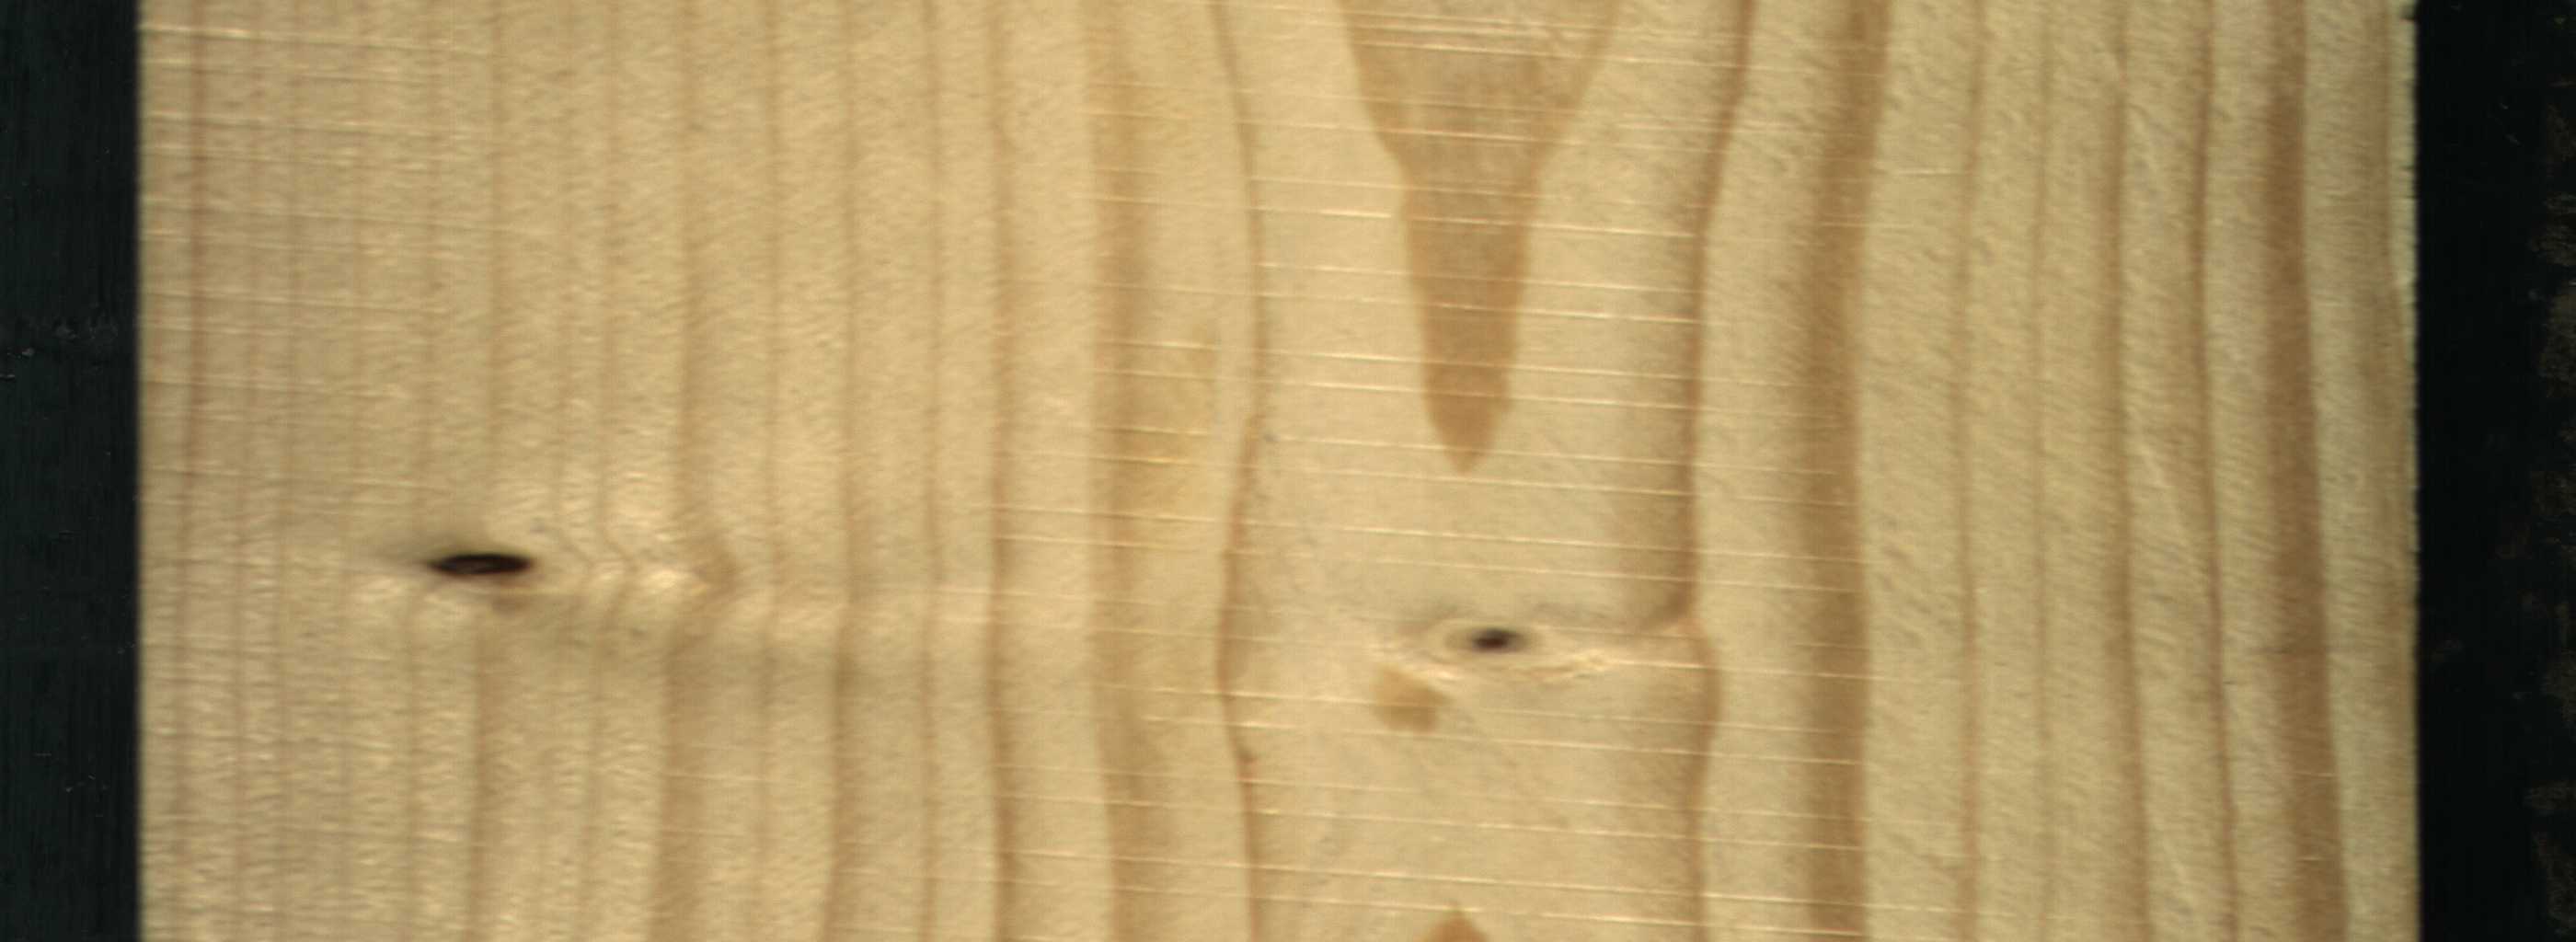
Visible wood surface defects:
Dead_Knot
Live_Knot